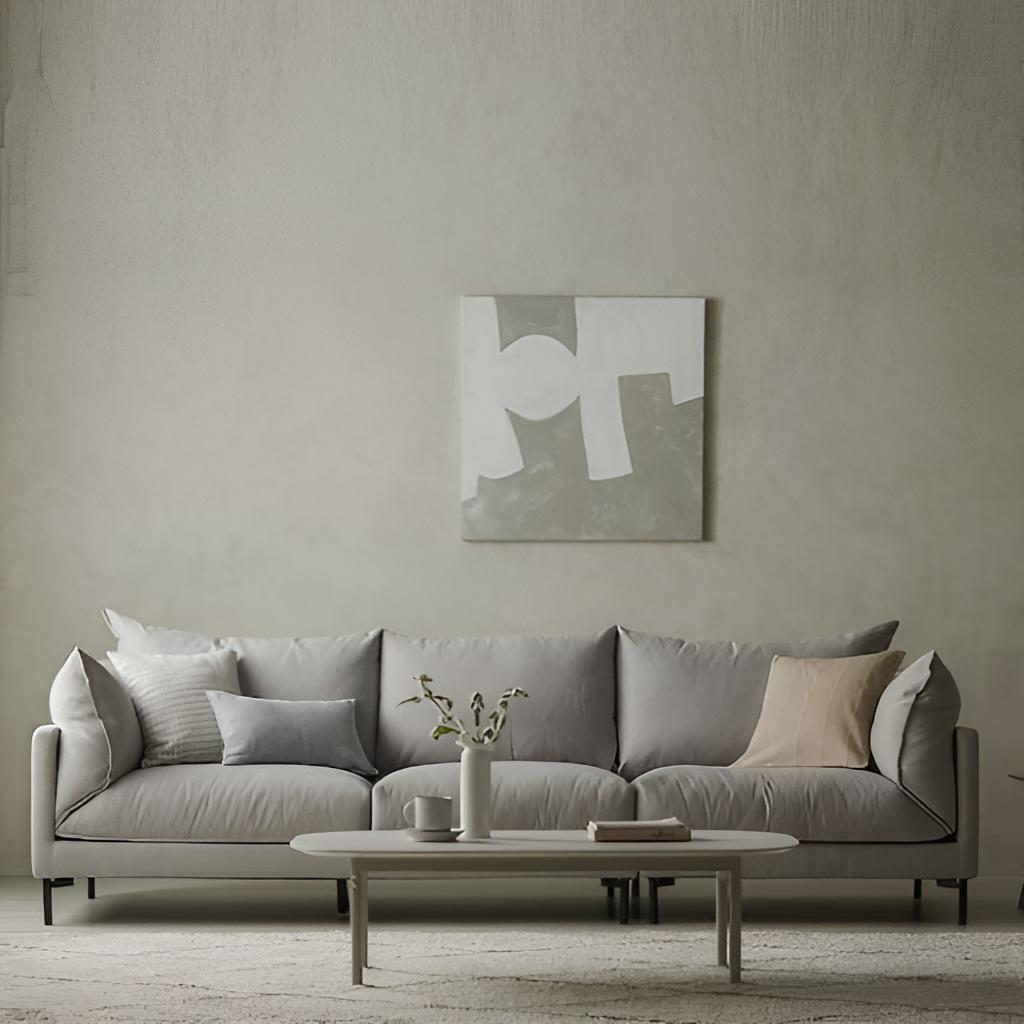
living room, gray fabric sofa, gray paint wallpaper, with solid pattern, gray carpet flooring, modern